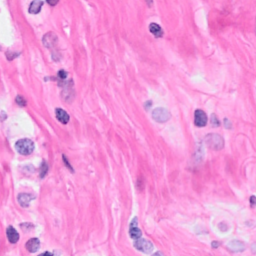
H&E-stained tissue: Breast